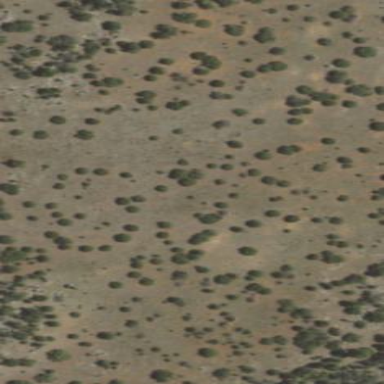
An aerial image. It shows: Patch of scrub vegetation.